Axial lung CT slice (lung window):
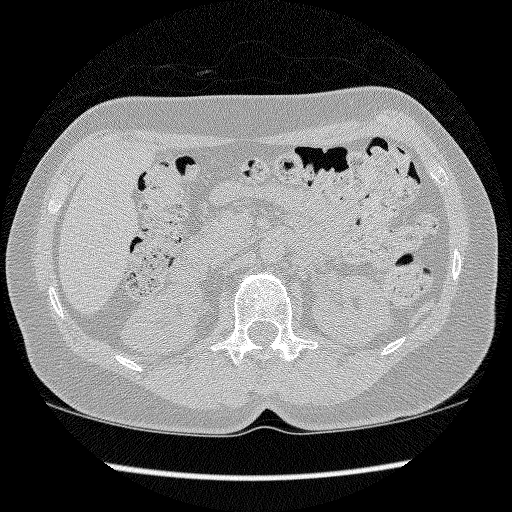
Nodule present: no